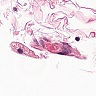
Metastatic tissue present: no